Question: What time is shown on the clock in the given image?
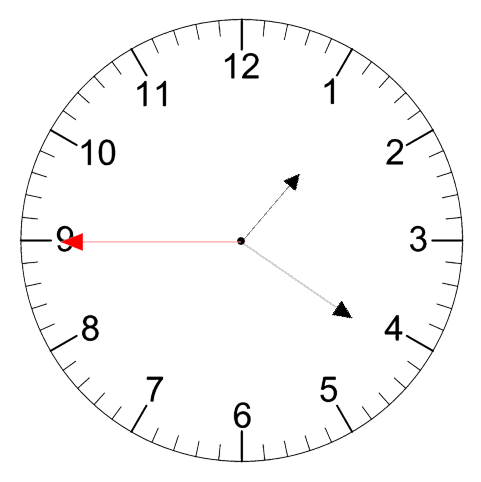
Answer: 01:20:45